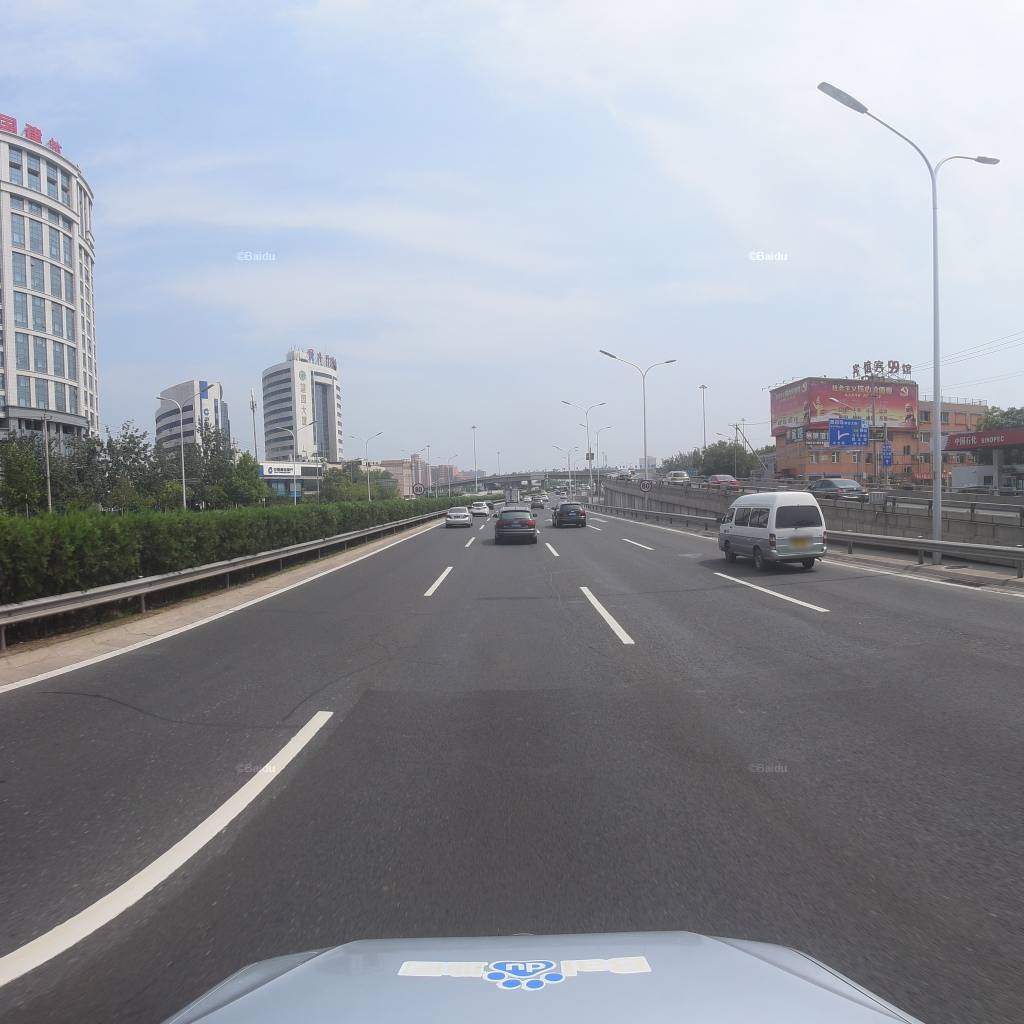
Region: Fengtai
Road damage annotations: longitudinal patch, transverse patch, transverse patch, transverse patch